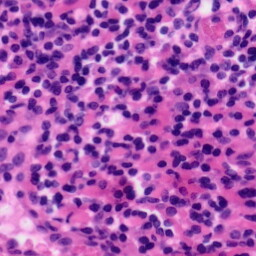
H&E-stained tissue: Tonsil